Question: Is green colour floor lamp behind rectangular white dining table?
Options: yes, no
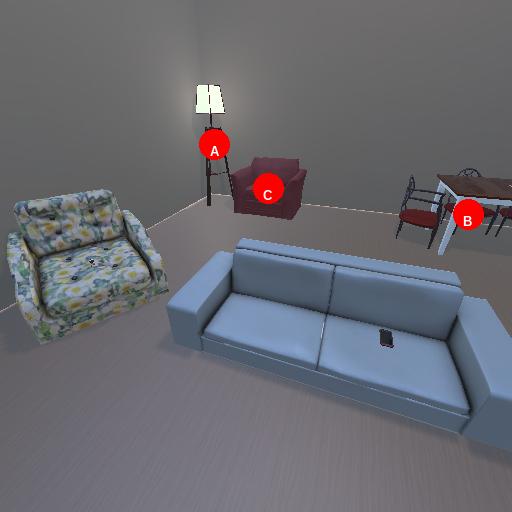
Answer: yes